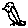
Label: bird